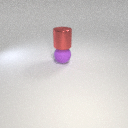
large purple rubber sphere below large red metal cylinder